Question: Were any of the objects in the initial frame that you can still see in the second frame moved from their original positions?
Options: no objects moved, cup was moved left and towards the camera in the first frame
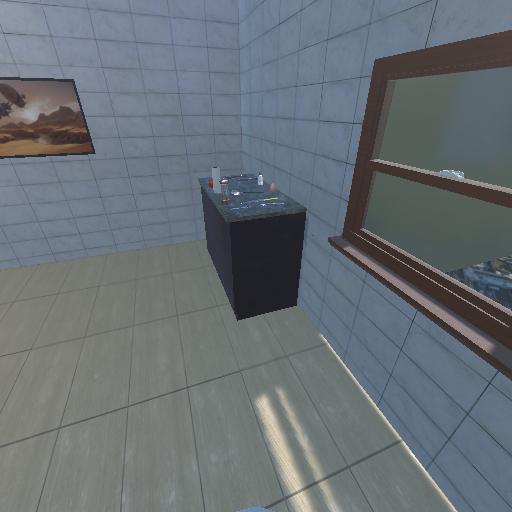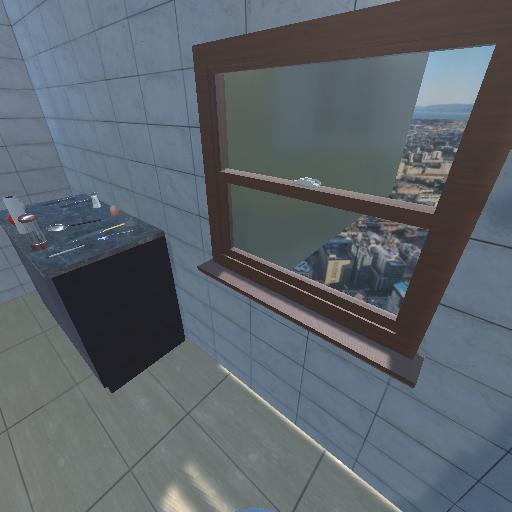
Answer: no objects moved